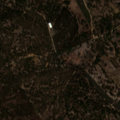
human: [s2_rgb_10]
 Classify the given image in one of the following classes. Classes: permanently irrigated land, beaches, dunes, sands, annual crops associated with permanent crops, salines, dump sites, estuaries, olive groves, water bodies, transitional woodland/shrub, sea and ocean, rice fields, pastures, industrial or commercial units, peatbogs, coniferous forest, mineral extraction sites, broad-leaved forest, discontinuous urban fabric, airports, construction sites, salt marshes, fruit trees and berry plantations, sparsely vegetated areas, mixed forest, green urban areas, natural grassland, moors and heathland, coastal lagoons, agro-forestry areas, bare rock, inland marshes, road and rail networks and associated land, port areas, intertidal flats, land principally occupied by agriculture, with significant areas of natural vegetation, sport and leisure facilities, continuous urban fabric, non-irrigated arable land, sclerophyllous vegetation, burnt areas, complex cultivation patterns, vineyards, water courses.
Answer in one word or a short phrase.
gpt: non-irrigated arable land, broad-leaved forest, mixed forest, transitional woodland/shrub